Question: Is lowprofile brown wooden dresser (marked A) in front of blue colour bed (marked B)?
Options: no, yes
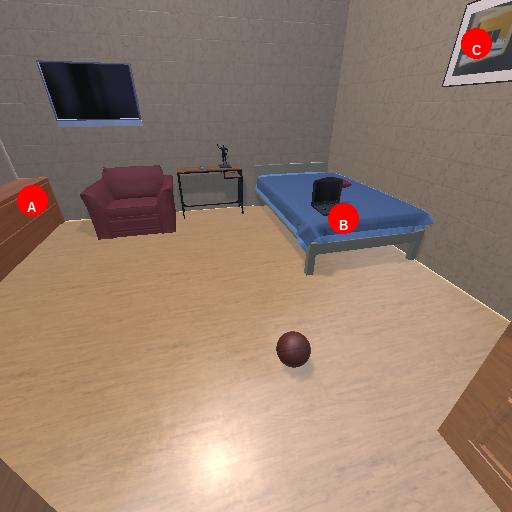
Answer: no